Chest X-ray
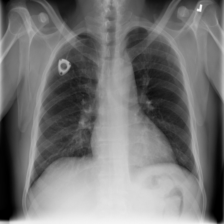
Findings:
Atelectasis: negative
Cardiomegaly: negative
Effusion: positive
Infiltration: negative
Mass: negative
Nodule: negative
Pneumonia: negative
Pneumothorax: negative
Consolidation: negative
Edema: negative
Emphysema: negative
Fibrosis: negative
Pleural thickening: negative
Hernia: negative